Question: I have just added a new panel to StatusBar1 and it is called . I want to give it a different name but I can't remember how to do this.

I want to rename to . As you can see from the image I have done this before (see Num, Caps, AM/PM) but I can't remember how I did this. It sucks to get old.
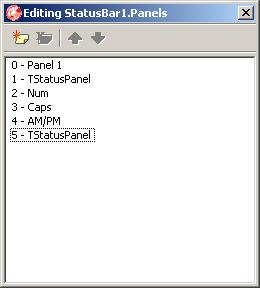
Answer: Just change the 'Text' property of the 'TStatusPanel'. This is what is displayed in the status panel editor. Of course, this will make the text visible in the panel! Normally, in code, you access the status panels using the 'StatusBar1.Panels[PanelIndex]' array. 'PanelIndex' is the zero-based index of the panel. I always declare constants such as
'''
STATUS_FILE_POSITION = 0;
STATUS_FILE_SAVED = 1;
STATUS_LONG_TEXT = 2;
STATUS_ZOOM_CONTROL = 3;
'''
and use these to remember the panels. (The code above is from my text editor.)
So I can do, for instance,
'''
StatusBar.Panels[STATUS_FILE_SAVED].Text := 'Modified';
'''